Question: I am trying to create my own 'malloc' but I am stuck on one point. As we know we have to assign 'struct' as a meta data in available space as it is mentioned in this picture.

'''
char heap_space[MEM_BUFFER];
struct myblock
{
struct myblock *next;
struct myblock *prev;
int size;
char *buffer;
}
'''
I have my 'heap_space' which will be my "RAM" . Now I am stuck on one point:-
How to assign my structure 'myblock' to 'heap_space', and one thing which we should keep in mind that every time when new request will come, the place of the 'myblock' will be changed as per allocated (requested) space.
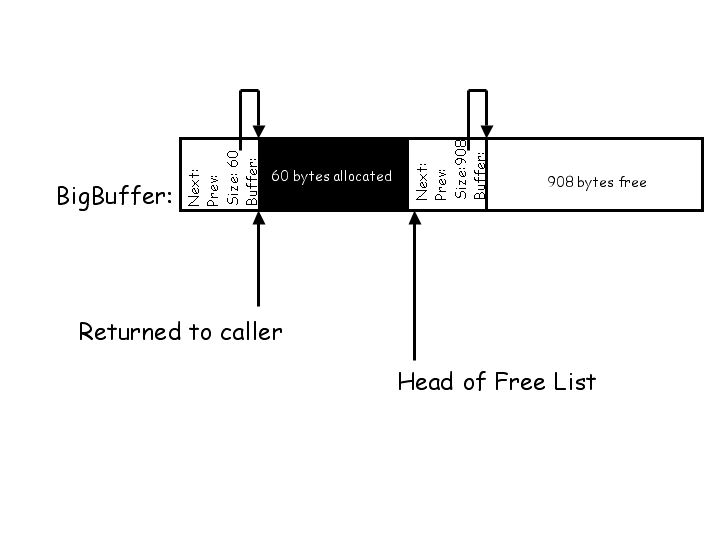
Answer: I'm not sure to understand your problem but why don't you try something like:
'''
#define MEM_BUFFER 4096
#define size_t unsigned int
char heap_space[MEM_BUFFER] = {0};
struct myblock
{
struct myblock *next;
struct myblock *prev;
int size;
char *buffer;
};
void *malloc(size_t size)
{
struct myblock *tmp = heap_space;
if (tmp != 0) // != 0 since NULL is in stdlib
while (tmp->next != 0)
tmp = tmp->next;
struct myblock *new_elem = tmp; //your question I guess
new_elem->prev = tmp;
new_elem->size = size;
new_elem->buffer = new_elem + sizeof(*new_elem);
new_elem->next = new_elem->buffer + new_elem->size;
return (new_elem->buffer);
}
int main()
{
char *str1 = malloc(10);
char *str2 = malloc(10);
strcpy(str1, "Hello");
strcpy(str2, "World");
printf("%s %s
", str1, str2);
}
'''
You should just think your memory in a different way I guess, where inside your heap_space you can have many things.
If you don't understand something please ask.
You should also use void * and unsigned int instead of int
Furthermore you still have some stuff to do:
- - -
And if you are on linux, you should try to use brk/sbrk instead of having your 'heap space'. But the greatest thing is to run 'real' programs with your own malloc (using LD_PRELOAD)